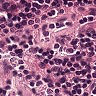
Metastatic tissue present: no